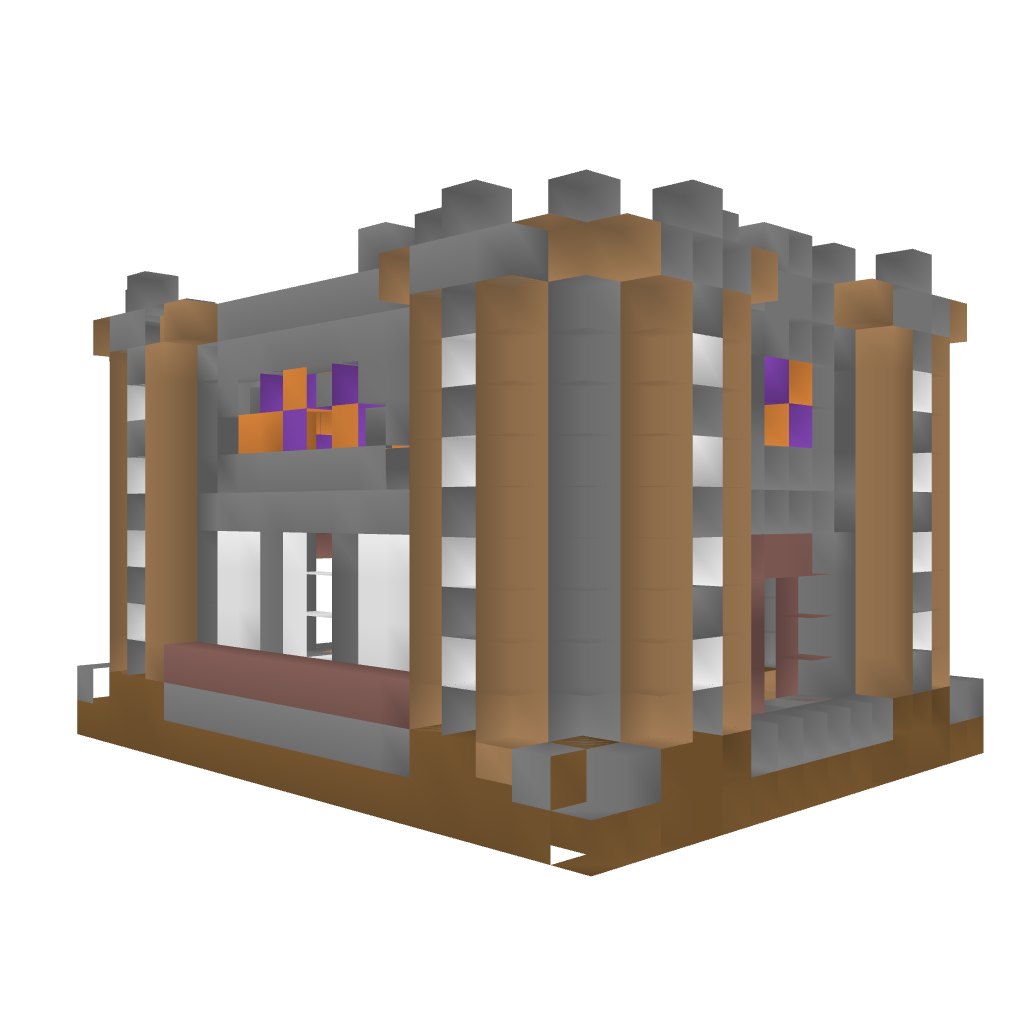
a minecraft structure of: Gatehouse high quality